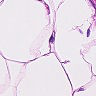
Metastatic tissue present: no